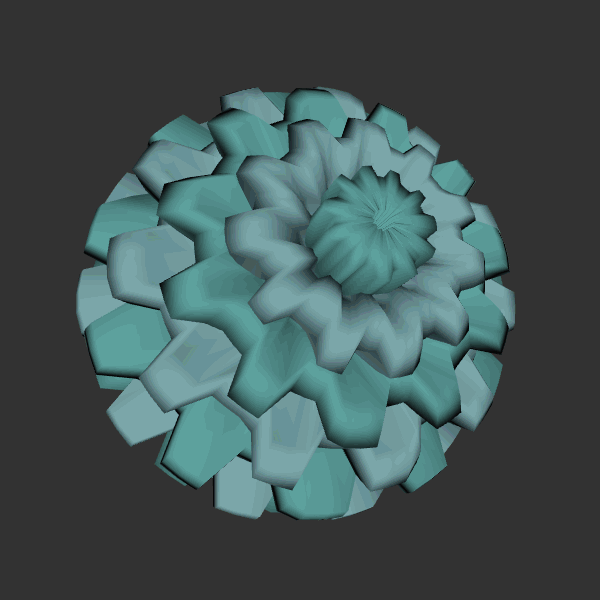
Background: dark